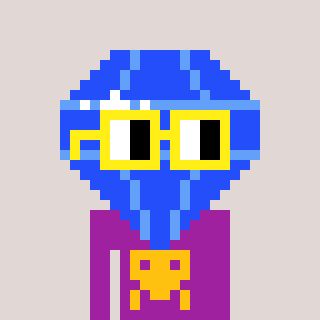
a pixel art character with square yellow glasses, a blue diamond-shaped head and a magenta-colored body on a warm background